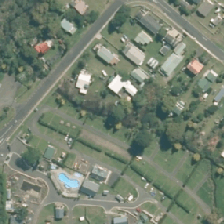
Land cover: urban_build_up